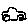
Label: car